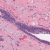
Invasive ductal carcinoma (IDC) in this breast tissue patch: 1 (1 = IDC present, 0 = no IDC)